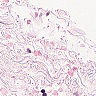
Metastatic tissue present: no